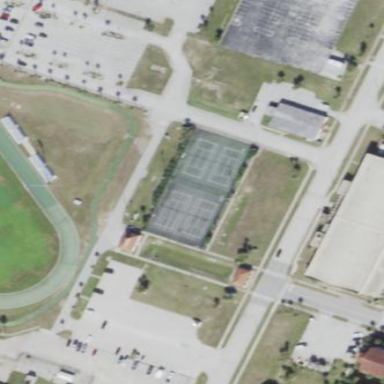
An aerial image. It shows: Tennis court on pitch.